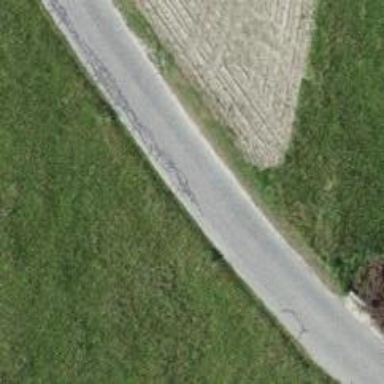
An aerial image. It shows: Paved service road with grade 1 track type.